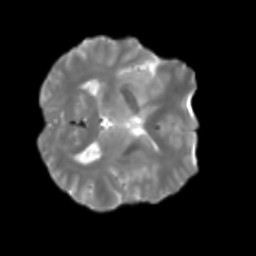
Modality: T2w
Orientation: axial
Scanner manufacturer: siemens
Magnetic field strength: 3 T
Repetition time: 4 s
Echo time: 0.0594 s